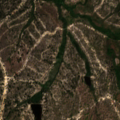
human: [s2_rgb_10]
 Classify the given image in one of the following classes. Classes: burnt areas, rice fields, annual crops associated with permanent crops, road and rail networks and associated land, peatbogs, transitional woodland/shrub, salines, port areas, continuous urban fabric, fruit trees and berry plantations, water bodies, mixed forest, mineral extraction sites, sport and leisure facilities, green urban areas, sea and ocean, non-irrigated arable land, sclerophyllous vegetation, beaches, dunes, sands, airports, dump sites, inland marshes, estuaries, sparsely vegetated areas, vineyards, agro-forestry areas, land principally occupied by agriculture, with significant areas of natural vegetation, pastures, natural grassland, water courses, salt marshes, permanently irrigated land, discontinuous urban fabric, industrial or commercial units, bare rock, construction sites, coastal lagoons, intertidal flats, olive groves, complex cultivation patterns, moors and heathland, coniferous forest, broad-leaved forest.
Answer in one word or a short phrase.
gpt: permanently irrigated land, broad-leaved forest, coniferous forest